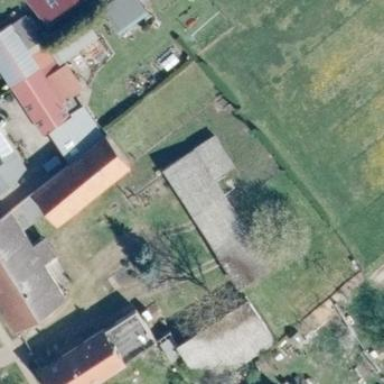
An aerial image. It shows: Garage.